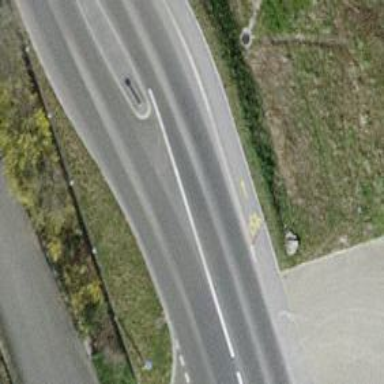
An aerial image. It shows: Secondary road with asphalt surface. There is cycle track on the right side.